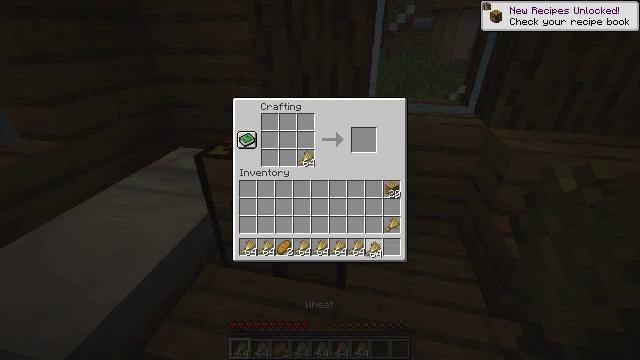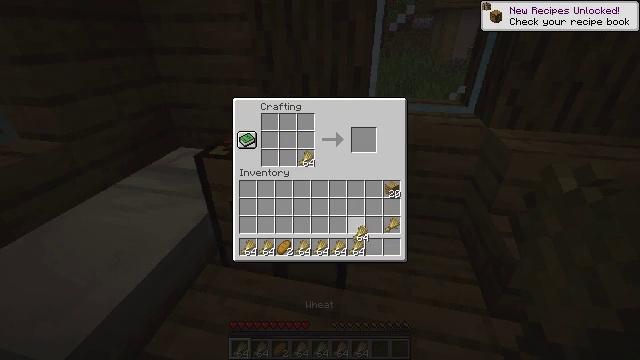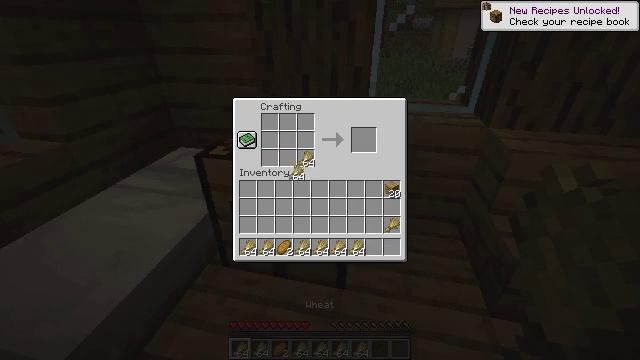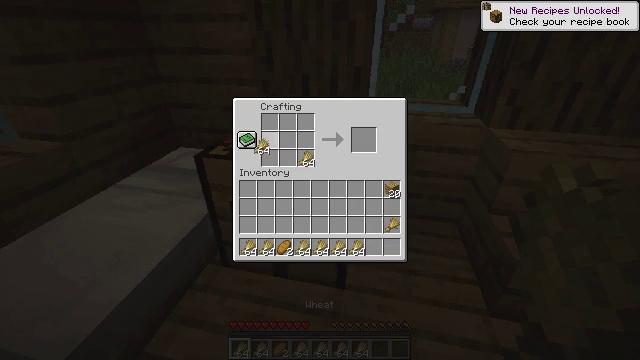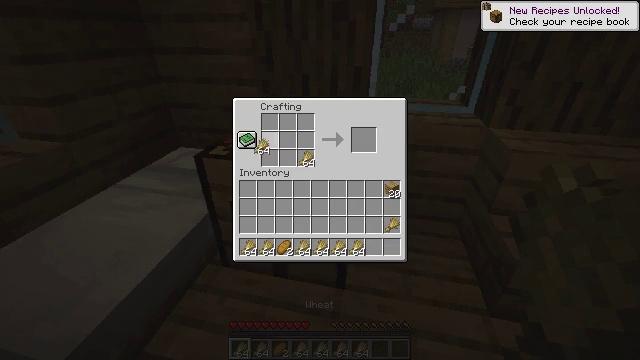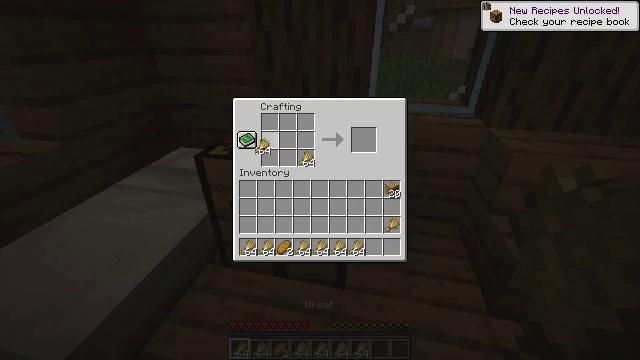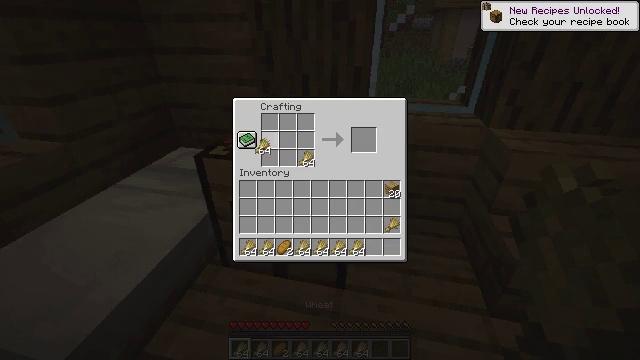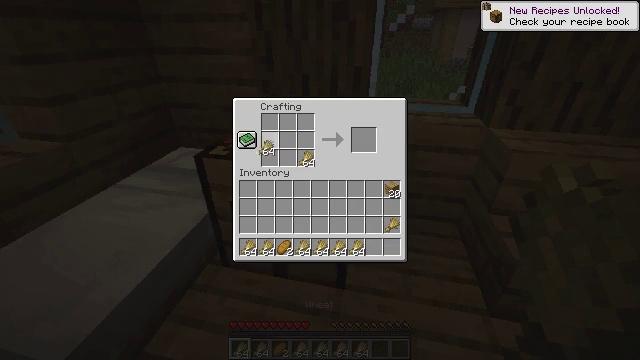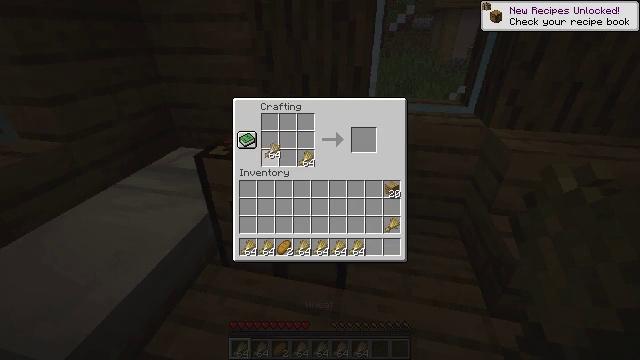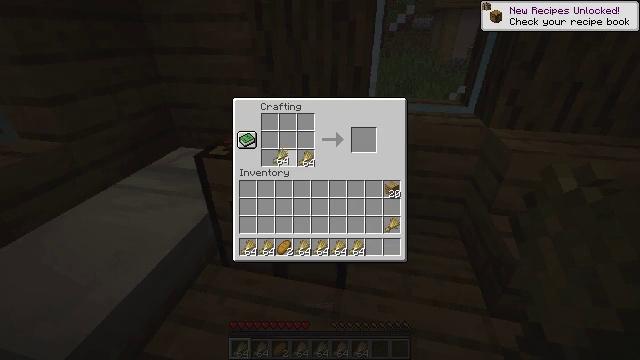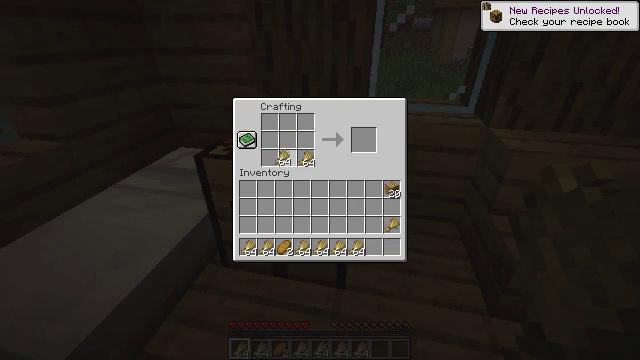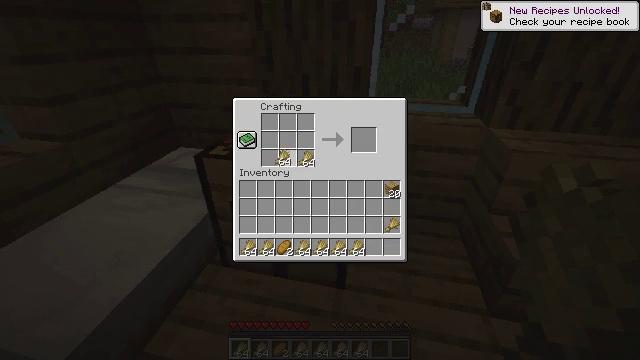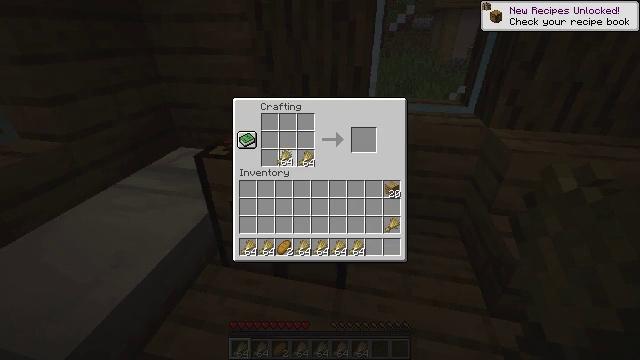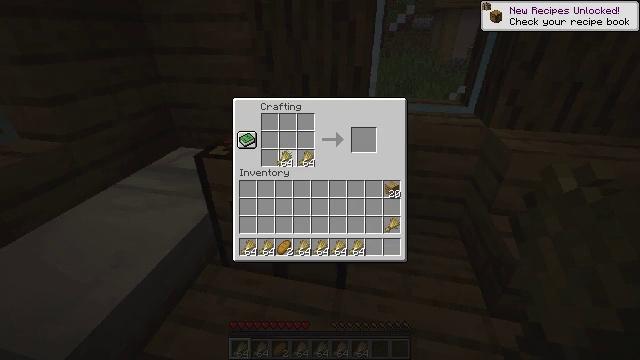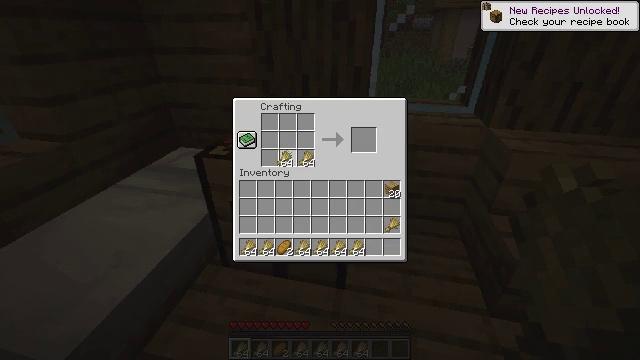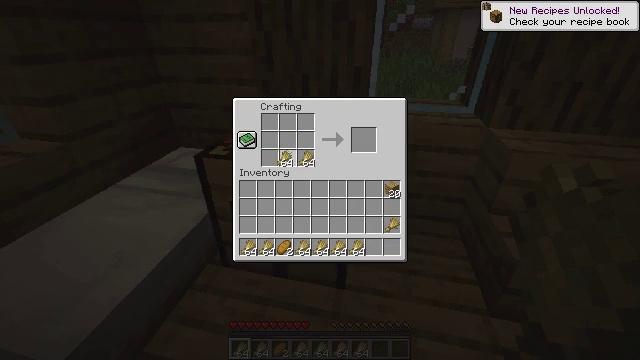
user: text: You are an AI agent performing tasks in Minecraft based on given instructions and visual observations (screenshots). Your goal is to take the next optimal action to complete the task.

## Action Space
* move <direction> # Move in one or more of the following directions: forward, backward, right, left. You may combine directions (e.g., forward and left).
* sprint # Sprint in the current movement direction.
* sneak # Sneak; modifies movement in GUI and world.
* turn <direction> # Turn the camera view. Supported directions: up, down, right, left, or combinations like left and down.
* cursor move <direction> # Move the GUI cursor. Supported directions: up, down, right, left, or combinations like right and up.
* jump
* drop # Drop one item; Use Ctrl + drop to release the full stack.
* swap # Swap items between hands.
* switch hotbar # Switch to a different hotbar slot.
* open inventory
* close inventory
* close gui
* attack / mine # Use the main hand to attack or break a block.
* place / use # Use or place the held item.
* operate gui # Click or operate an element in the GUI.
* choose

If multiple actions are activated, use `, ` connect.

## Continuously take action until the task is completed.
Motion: motion action
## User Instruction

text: Combine wheat on the crafting table to make bread.
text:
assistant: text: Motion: cursor move left and up, operate gui
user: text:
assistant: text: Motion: cursor move left and up
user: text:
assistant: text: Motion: cursor move left and up
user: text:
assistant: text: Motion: no_op
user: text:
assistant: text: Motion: no_op
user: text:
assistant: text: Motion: no_op
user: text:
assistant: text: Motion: no_op
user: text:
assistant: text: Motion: no_op
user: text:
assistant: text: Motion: cursor move right
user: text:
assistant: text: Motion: no_op
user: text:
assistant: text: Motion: no_op
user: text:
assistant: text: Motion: no_op
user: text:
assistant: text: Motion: no_op
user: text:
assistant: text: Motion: operate gui
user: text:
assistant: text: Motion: operate gui
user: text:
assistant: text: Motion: no_op
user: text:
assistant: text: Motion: cursor move right and down
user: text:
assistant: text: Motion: cursor move right and down
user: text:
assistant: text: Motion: cursor move right and down
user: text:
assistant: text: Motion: no_op
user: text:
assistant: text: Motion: no_op
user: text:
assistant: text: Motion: no_op
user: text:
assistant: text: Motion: no_op
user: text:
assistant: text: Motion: operate gui
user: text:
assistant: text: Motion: operate gui
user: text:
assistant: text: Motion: no_op
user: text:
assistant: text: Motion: cursor move left and up
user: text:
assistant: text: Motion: cursor move left and up
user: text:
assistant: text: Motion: cursor move left and up
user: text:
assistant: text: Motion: no_op